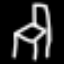
Label: chair